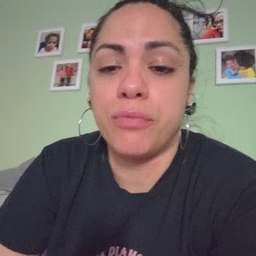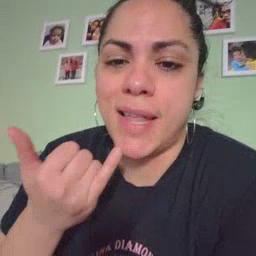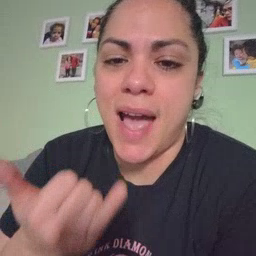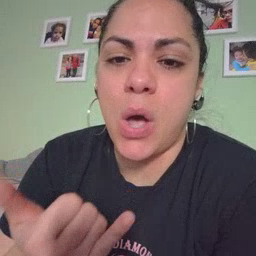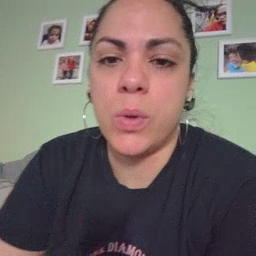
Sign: now